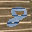
Label: 8